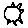
Label: sun